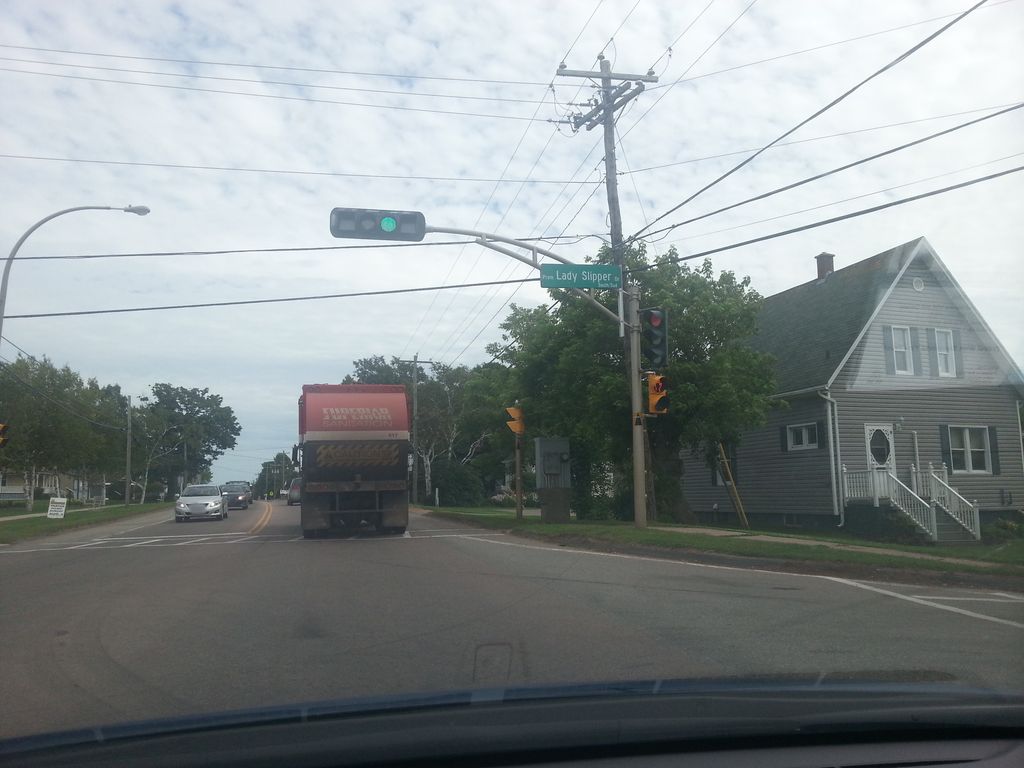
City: charlottetown